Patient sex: F
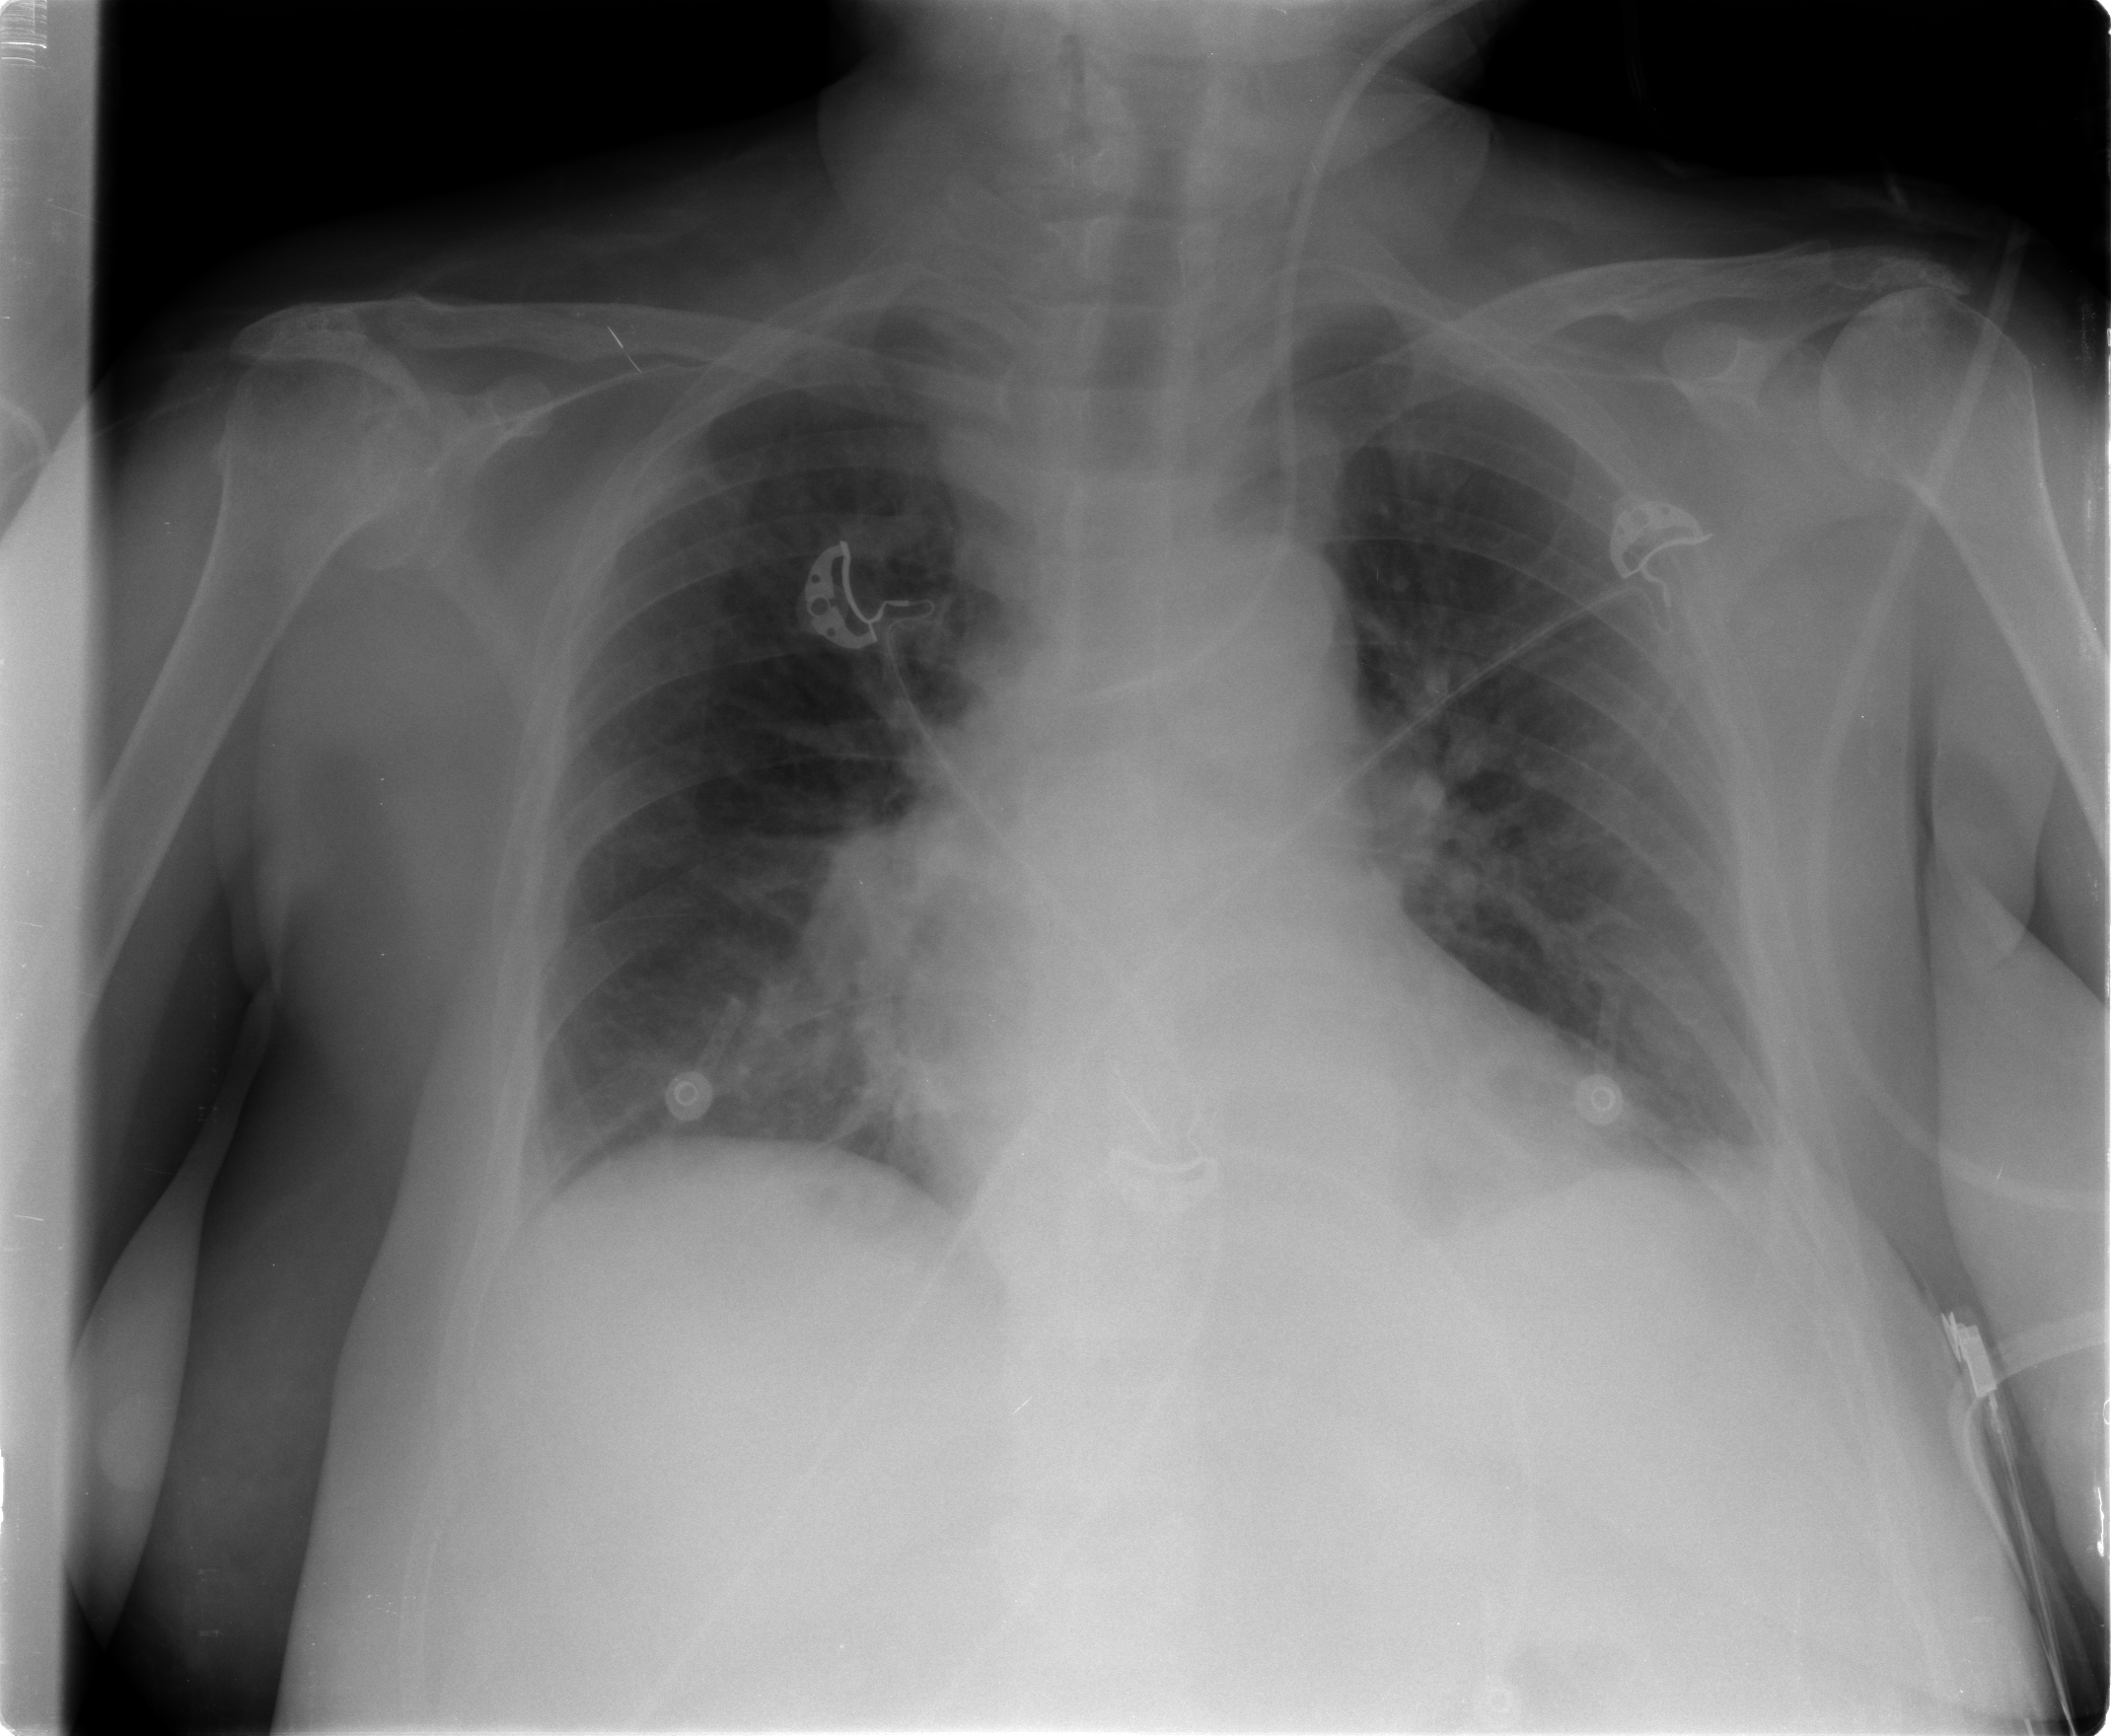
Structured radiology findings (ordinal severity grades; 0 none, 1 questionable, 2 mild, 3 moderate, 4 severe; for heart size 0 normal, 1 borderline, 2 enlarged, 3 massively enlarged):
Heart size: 0
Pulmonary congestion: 2
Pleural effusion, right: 0
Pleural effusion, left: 2
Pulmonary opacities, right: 0
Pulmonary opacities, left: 0
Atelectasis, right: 2
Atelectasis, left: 2